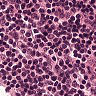
Metastatic tissue present: no